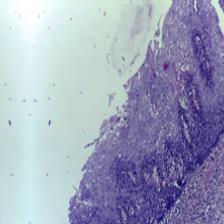
Diagnosis: Normal